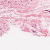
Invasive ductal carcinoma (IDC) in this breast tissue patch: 0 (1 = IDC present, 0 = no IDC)